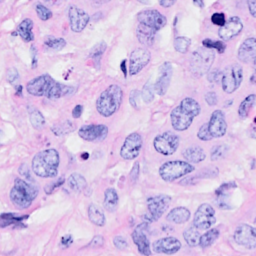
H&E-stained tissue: Breast